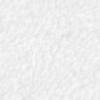
Label: no_change